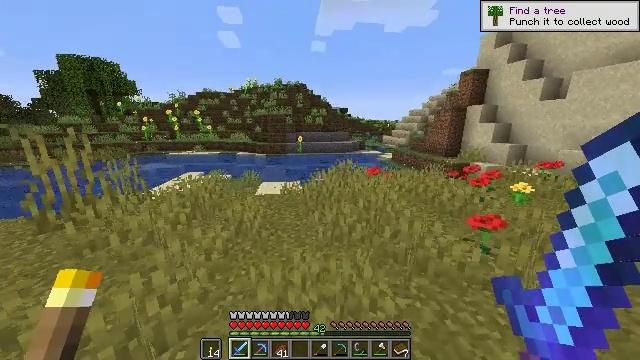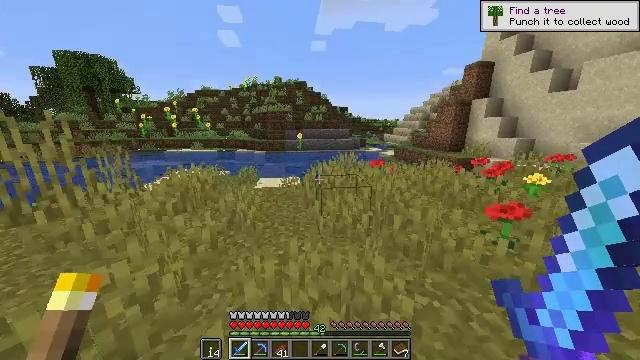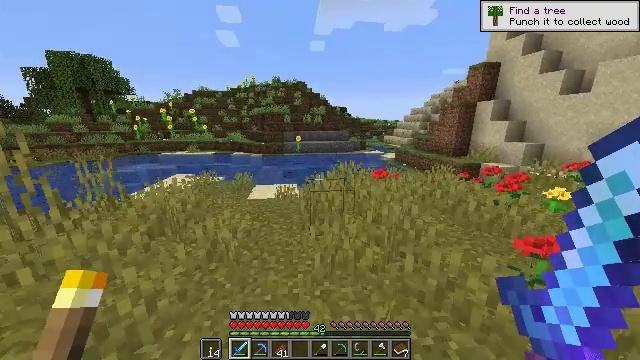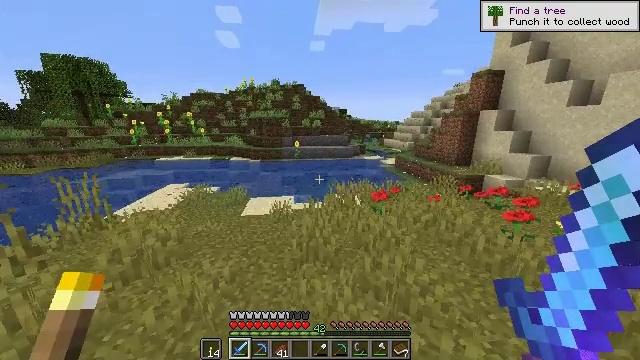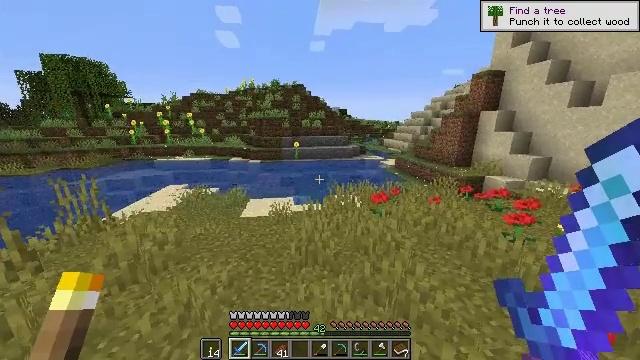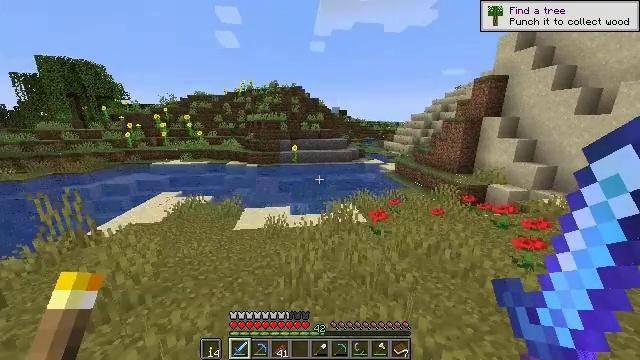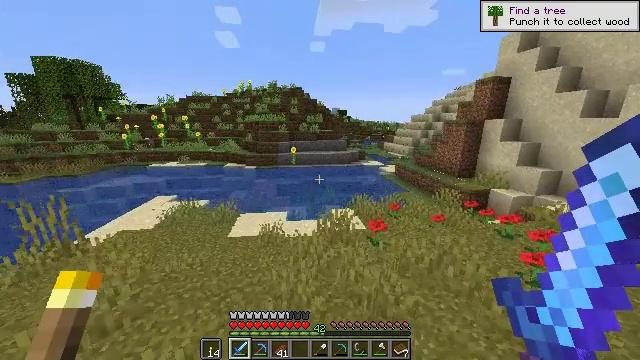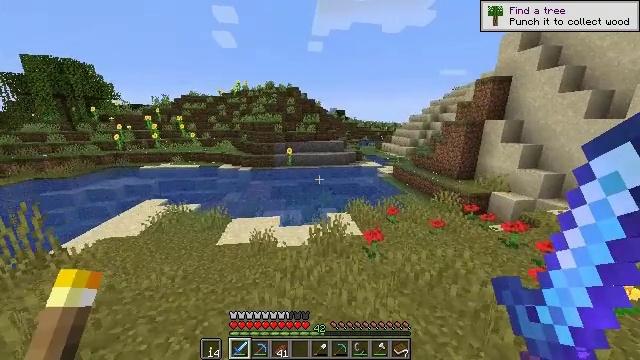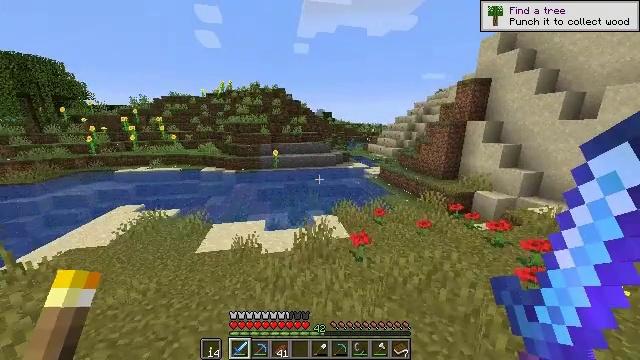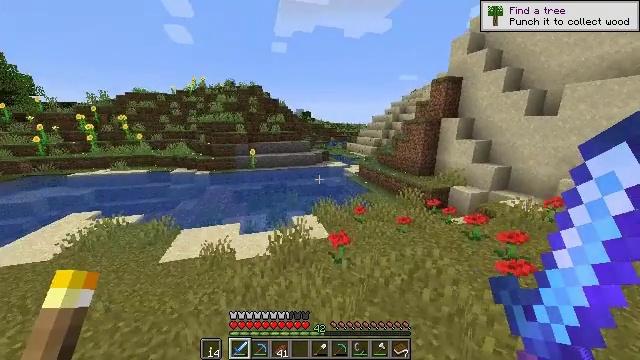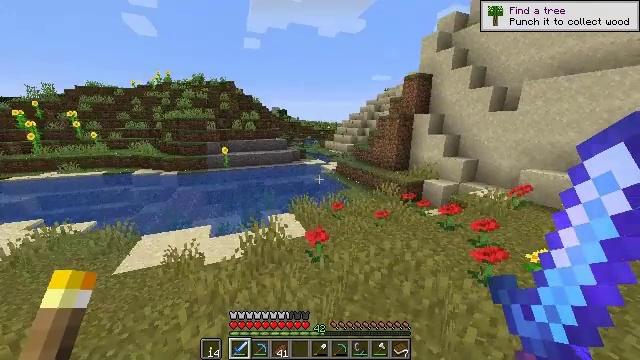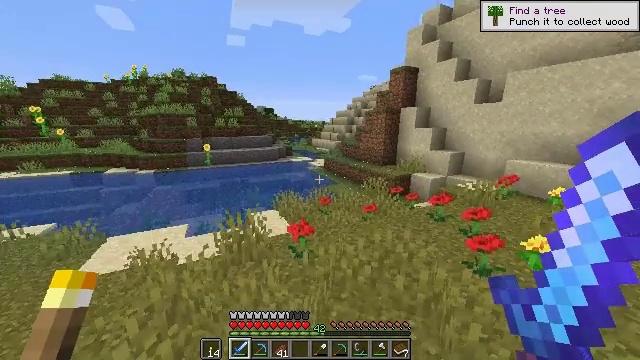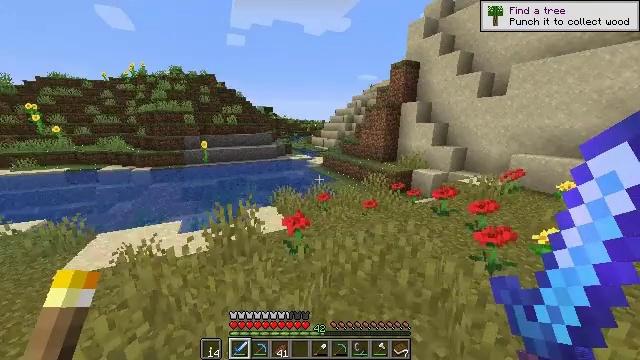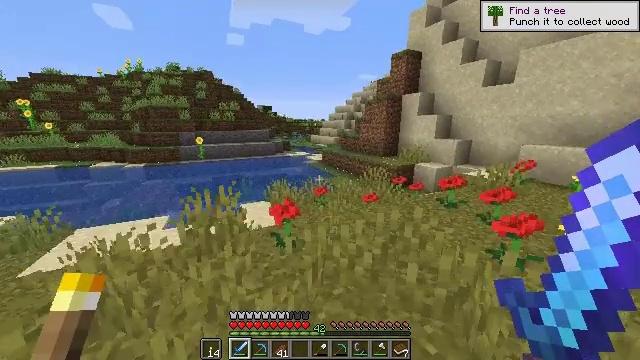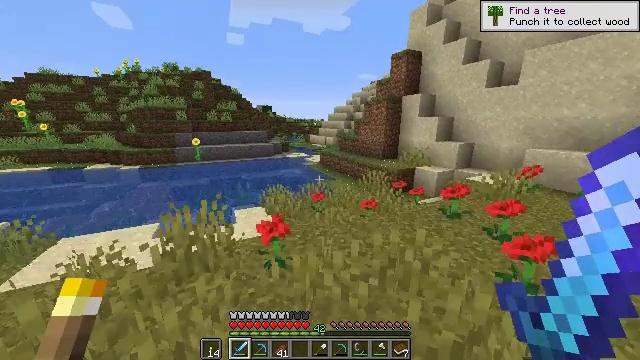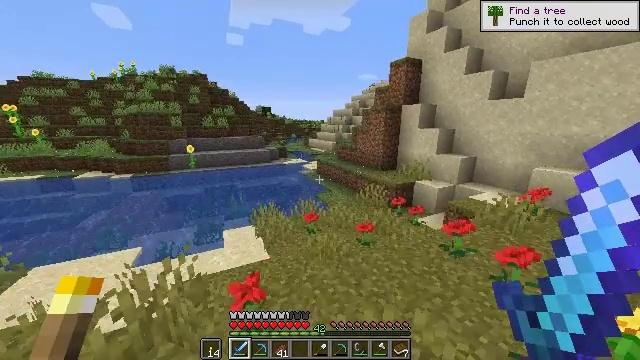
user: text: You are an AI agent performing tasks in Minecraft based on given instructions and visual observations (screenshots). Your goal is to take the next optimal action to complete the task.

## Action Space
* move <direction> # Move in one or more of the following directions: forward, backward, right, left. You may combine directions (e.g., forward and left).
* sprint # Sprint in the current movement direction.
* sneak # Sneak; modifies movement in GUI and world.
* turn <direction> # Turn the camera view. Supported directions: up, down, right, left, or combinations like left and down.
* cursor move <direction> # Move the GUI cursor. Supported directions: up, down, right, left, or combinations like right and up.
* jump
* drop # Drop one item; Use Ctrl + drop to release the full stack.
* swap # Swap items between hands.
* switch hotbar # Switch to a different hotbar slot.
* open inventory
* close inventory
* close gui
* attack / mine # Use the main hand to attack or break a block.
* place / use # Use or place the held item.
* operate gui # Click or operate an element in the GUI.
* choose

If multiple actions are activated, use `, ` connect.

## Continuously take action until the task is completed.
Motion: motion action
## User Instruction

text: Break the enchanting table to move it.
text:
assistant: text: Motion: move forward and move right, sprint, jump
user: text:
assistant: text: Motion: move forward and move right, sprint, jump
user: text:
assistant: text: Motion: move forward and move right, sprint, jump
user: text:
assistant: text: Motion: move forward and move right, sprint, jump
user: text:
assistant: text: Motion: move forward and move right, sprint, jump
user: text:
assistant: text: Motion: move forward and move right, sprint, jump
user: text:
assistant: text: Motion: move forward and move right, sprint, jump
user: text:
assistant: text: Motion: move forward and move right, sprint, turn right, jump
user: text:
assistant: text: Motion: move forward and move right, sprint, turn right, jump
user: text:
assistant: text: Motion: move forward and move right, sprint, turn right, jump
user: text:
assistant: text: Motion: move forward and move right, sprint, turn right, jump
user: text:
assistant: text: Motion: move forward and move right, sprint, jump
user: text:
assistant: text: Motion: move forward and move right, sprint, jump
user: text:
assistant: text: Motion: move forward and move right, sprint, jump
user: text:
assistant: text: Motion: move forward and move right, sprint, jump
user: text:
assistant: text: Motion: move forward and move right, sprint, jump
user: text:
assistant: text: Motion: move forward, sprint, jump
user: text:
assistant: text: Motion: move forward, sprint, jump
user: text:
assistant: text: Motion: move forward, sprint, jump
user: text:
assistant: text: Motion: move forward, sprint, jump
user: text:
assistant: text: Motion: move forward, sprint, jump
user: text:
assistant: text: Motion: move forward, sprint, jump
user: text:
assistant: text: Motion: move forward, sprint, jump
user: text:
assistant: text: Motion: move forward, sprint, jump
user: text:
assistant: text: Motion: move forward, sprint, jump
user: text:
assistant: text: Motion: move forward, sprint, jump
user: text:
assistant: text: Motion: move forward, sprint, jump
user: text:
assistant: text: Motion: move forward, sprint, jump
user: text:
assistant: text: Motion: move forward, sprint, turn left, jump
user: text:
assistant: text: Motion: move forward, sprint, jump